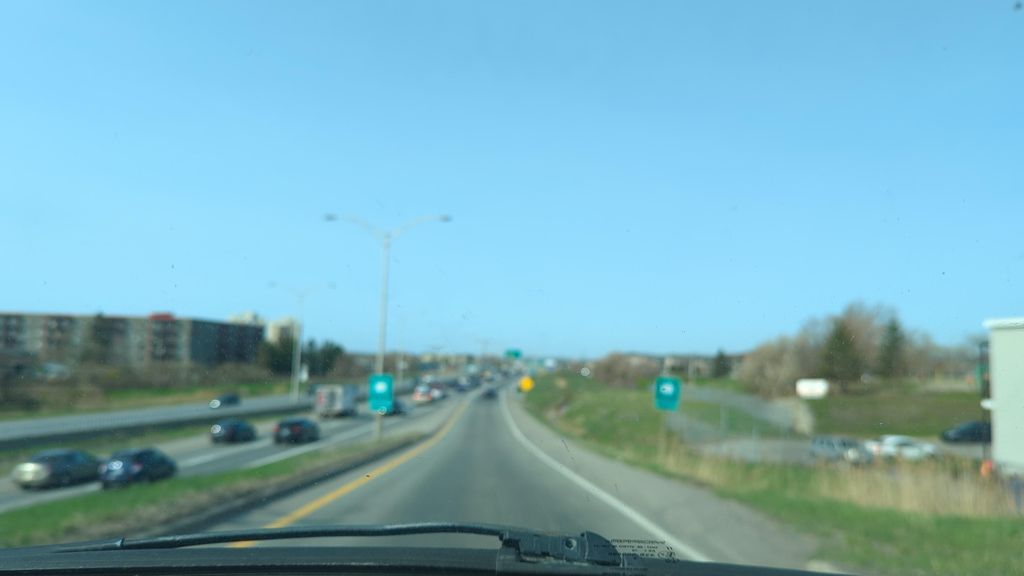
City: quebec_city